Field crop: maize
Growth stage: 2
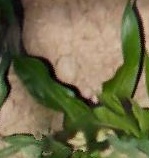
Species: maize